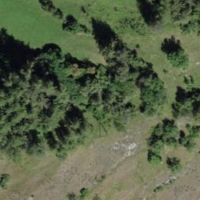
EUNIS habitat code: 24
Species observed at this site:
Convallaria majalis